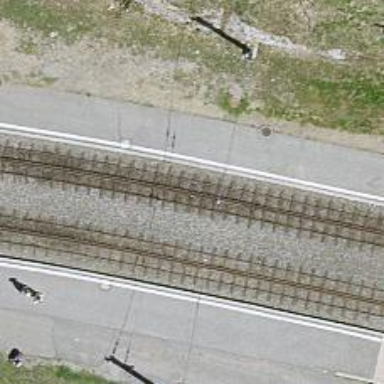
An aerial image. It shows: Railway stop with public transport stop position.